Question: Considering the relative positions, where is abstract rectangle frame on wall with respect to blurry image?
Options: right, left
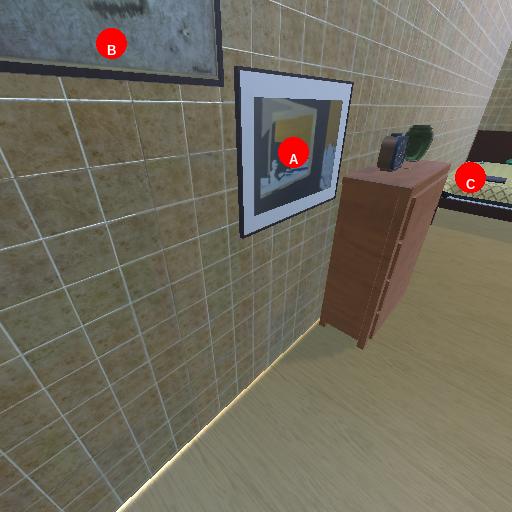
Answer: right